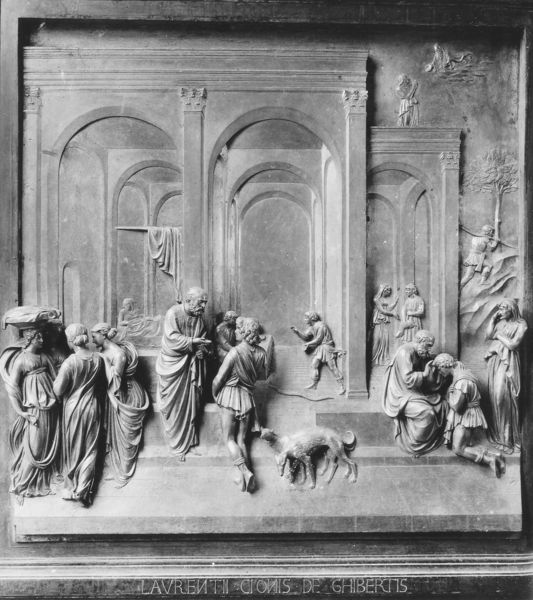
Titel: Paradiestür (Osttür)
Künstler: Lorenzo Ghiberti
Standort: Florenz, Baptisterium (EU - I - Toskana)
Schlagwörter: baum, berg, gott, himmel, mann, umhang, weiß, wolf, wolken, frauen, menschen, frau, grau, kleider, männer, pfeiler, schwarz, säulen, haus, hund, hunde, tier, wand, architektur, johannes, stein, vorhang, gewand, haare, stoff, gewänder, engel, skulptur, relief, schrift, bogen, alter mann, zöpfe, last, markt, pilaster, treppe, sprechen, stufen, junge, knie, stola, bauer, tor, bögen, eingang, arkade, antike, knabe, bub, knien, schlange, rom, trost, antik, griechen, toga, griechenland, heiliger, tempel, taufe, david, schafe, hirte, römisch, athen, latein, säulem, rorelief, laurenti, laurent, menschwen